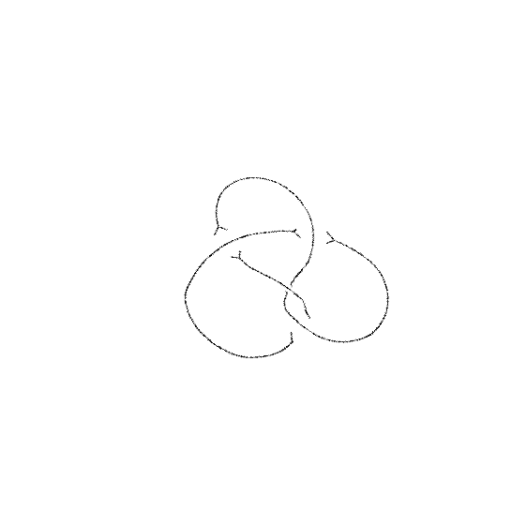
Crossing number: 4